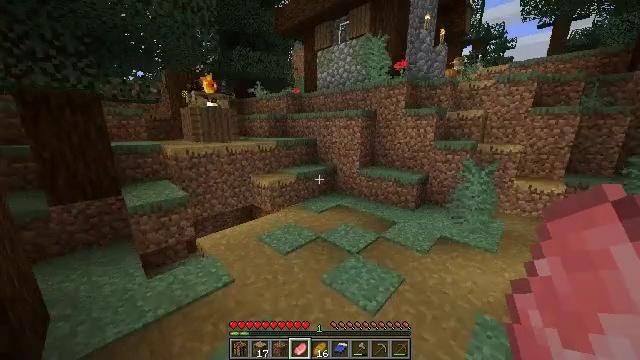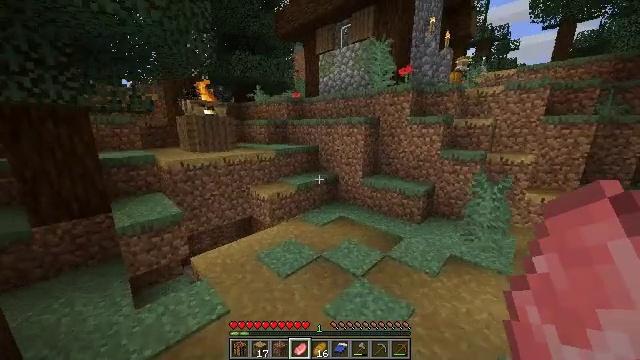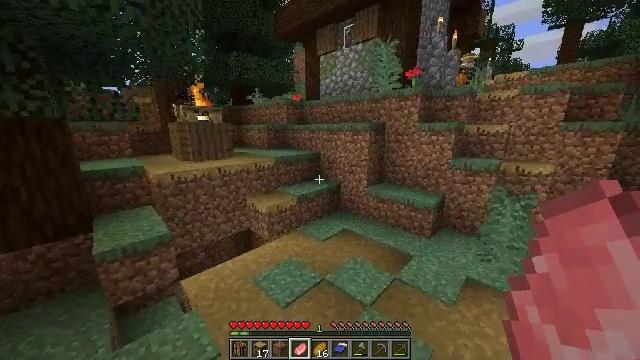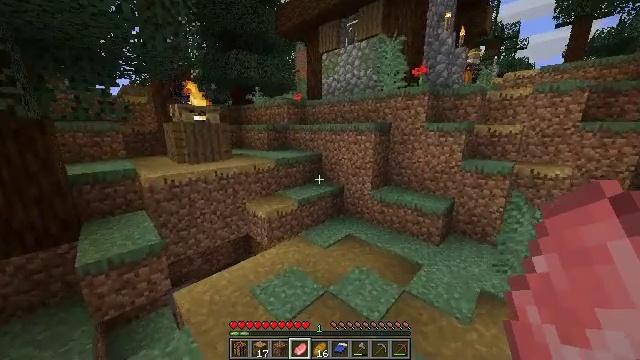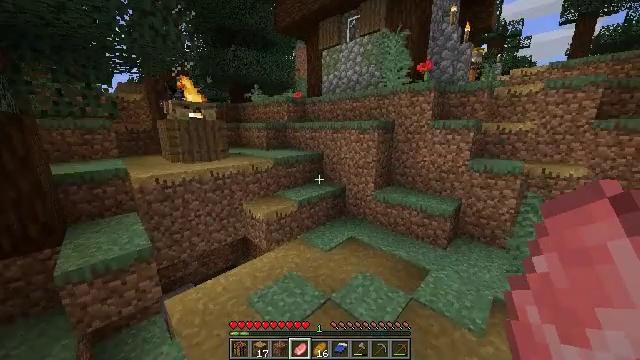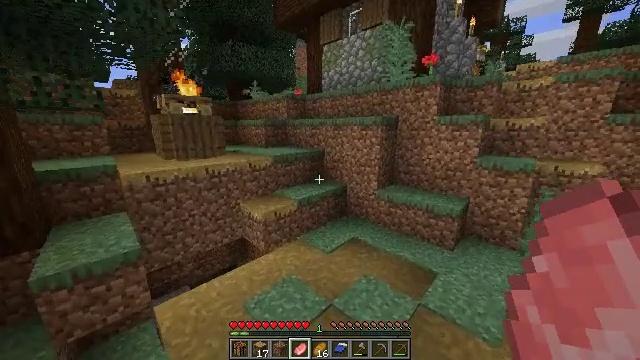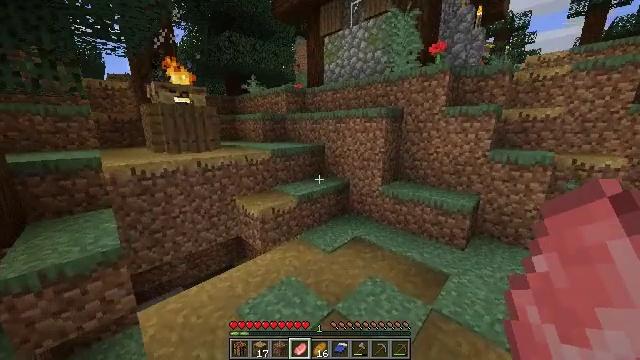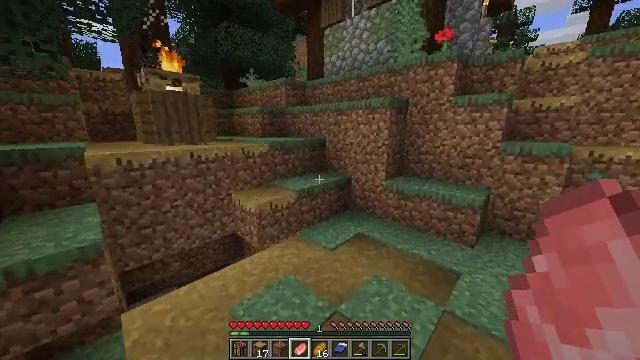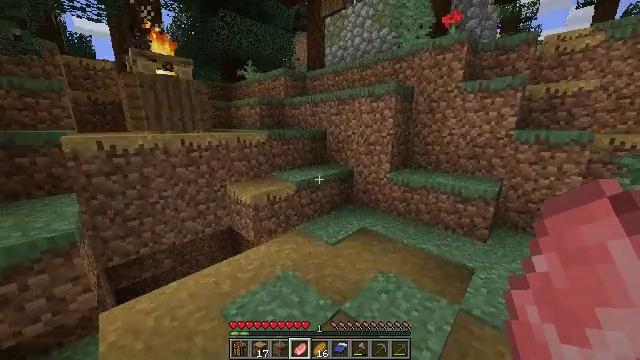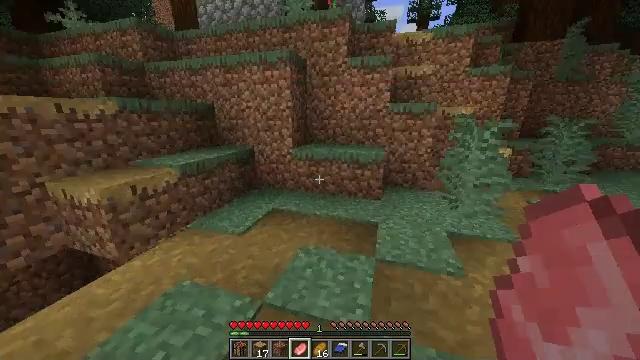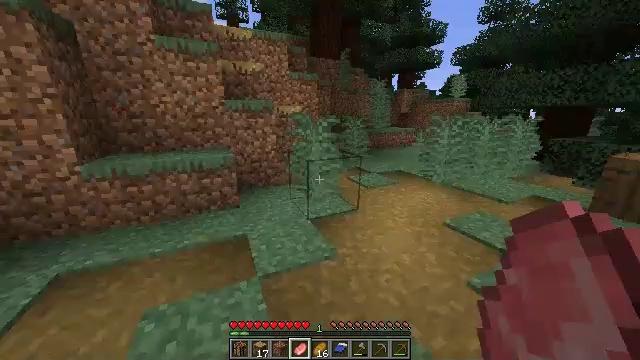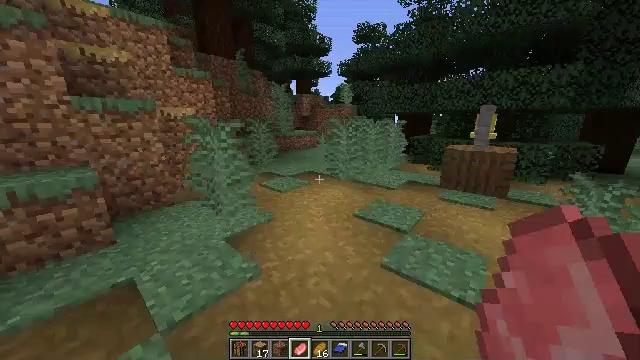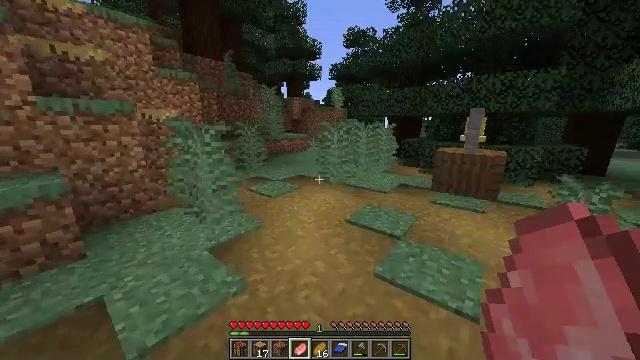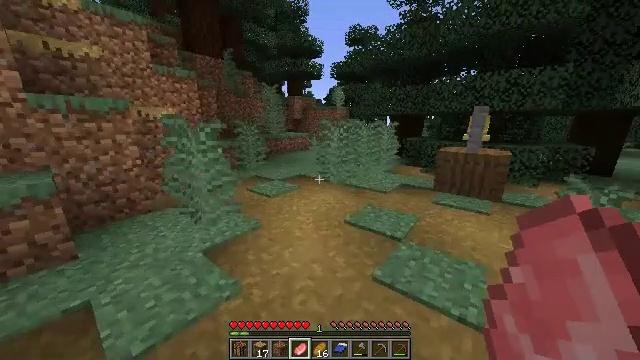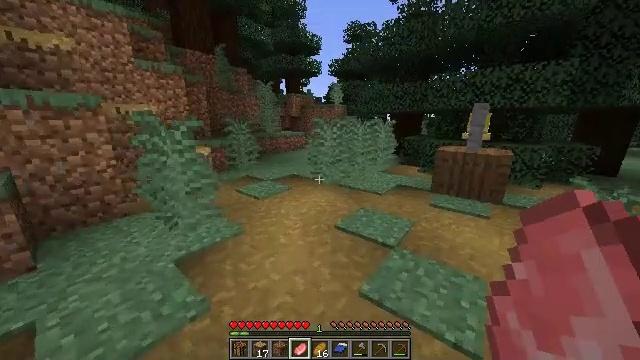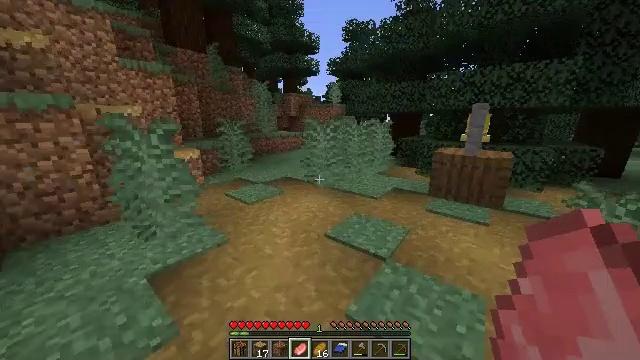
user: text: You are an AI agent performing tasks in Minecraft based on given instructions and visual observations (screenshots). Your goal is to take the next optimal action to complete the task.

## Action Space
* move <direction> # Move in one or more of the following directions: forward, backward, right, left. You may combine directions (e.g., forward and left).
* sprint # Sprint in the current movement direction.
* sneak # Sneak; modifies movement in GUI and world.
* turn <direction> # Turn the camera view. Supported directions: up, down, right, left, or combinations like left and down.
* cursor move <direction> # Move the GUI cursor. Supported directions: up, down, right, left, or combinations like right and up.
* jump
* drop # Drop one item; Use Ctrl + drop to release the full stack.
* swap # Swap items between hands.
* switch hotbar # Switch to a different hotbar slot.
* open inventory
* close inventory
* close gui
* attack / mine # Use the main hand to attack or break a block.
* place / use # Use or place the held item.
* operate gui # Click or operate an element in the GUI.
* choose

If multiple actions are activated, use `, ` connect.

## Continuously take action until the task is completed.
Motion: motion action
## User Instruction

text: Break the mossy cobblestone to gather materials.
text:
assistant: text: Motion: move forward and move left
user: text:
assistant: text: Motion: move forward
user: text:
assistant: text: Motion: move forward
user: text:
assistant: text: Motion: move forward
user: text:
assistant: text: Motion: move forward
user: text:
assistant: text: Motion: move forward
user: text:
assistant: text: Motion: move forward
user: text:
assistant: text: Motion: move forward
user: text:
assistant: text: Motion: move forward, turn right and down
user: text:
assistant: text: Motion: move forward, turn right
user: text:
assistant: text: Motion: move forward and move right, turn right
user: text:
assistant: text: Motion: move forward and move right, turn right
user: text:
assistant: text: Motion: move forward and move right
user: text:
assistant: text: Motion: move forward and move right
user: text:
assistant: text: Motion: move forward and move right
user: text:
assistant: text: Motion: move forward and move right
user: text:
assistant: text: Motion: move forward and move right
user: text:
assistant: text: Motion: move forward and move right
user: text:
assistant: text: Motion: move forward, turn right and down
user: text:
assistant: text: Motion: move forward
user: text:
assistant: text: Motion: move forward
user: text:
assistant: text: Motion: move forward
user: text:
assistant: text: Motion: move forward
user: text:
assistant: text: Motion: move forward
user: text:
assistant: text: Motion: move forward, turn right
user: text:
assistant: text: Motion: move forward, turn right and down
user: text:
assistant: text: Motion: move forward
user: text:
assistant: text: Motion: move forward
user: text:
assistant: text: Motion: move forward
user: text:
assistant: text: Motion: move forward and move left